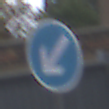
Verkehrszeichen: VorgeschriebeneVorbeifahrtLinks
Umgebung: Outdoor, Urban
Tageszeit: MorningAfternoon
Wetter: Overcast
Licht: Natural
Jahreszeit: NotSpecified
Kontrast: LowContrast